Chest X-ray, PA view. Patient: 43 years old, sex M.
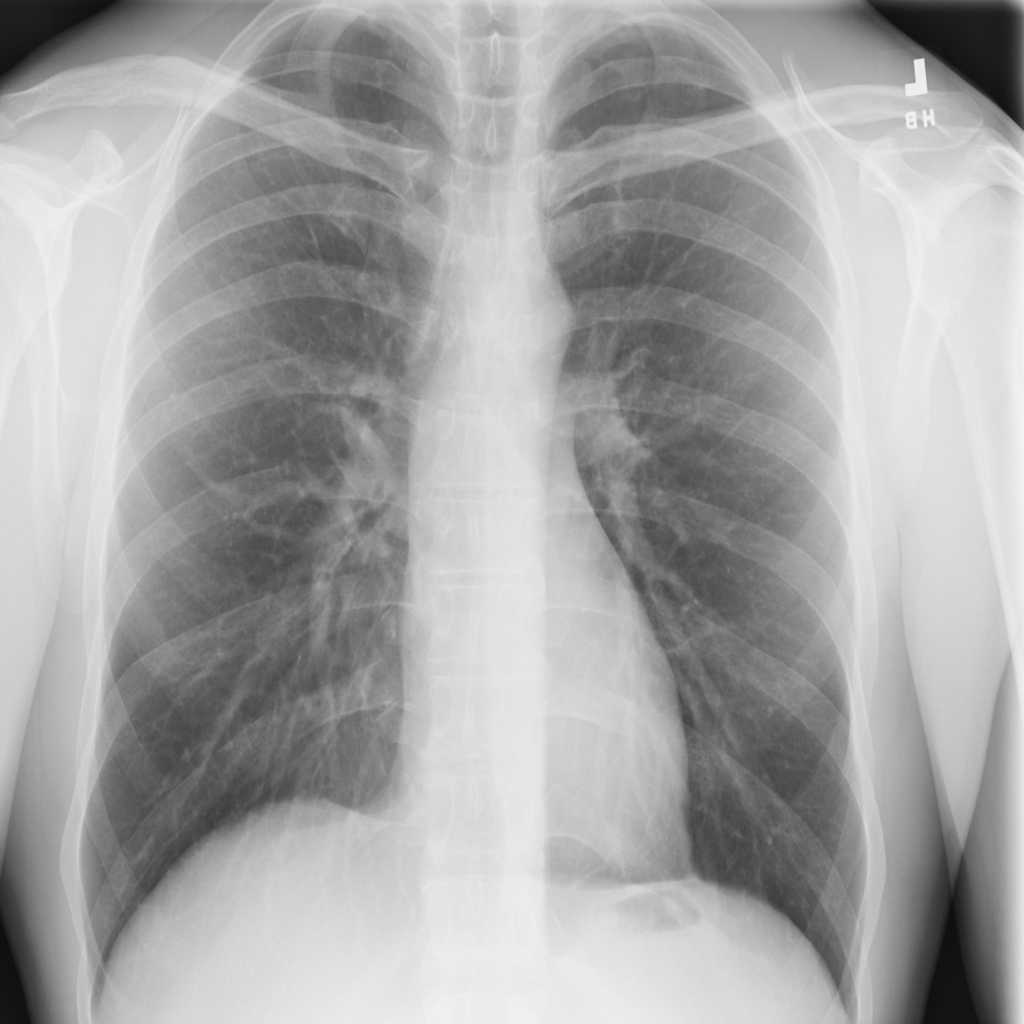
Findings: No Finding